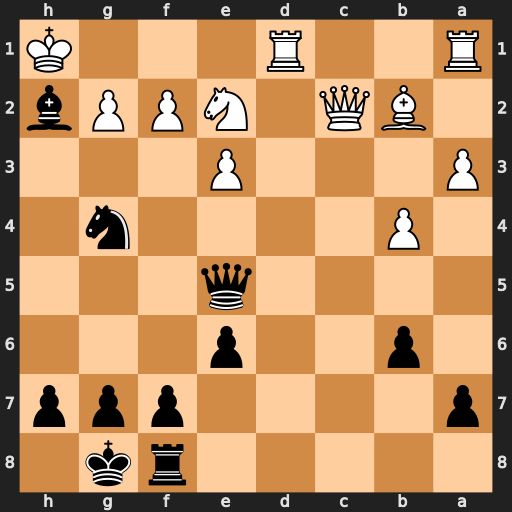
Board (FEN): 5rk1/p4ppp/1p2p3/4q3/1P4n1/P3P3/1BQ1NPPb/R2R3K
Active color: b
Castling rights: -
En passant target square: -
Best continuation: Nxf2#